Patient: sex F, age 62
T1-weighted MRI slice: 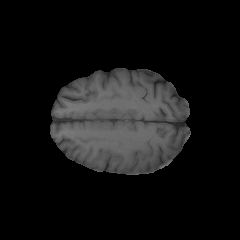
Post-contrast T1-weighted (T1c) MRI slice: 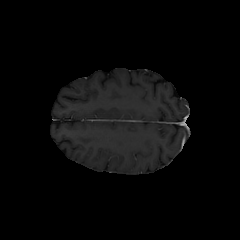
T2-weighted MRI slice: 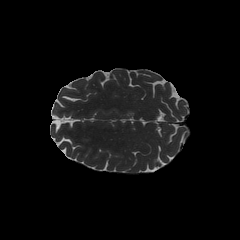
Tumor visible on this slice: no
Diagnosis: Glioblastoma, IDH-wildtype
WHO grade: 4